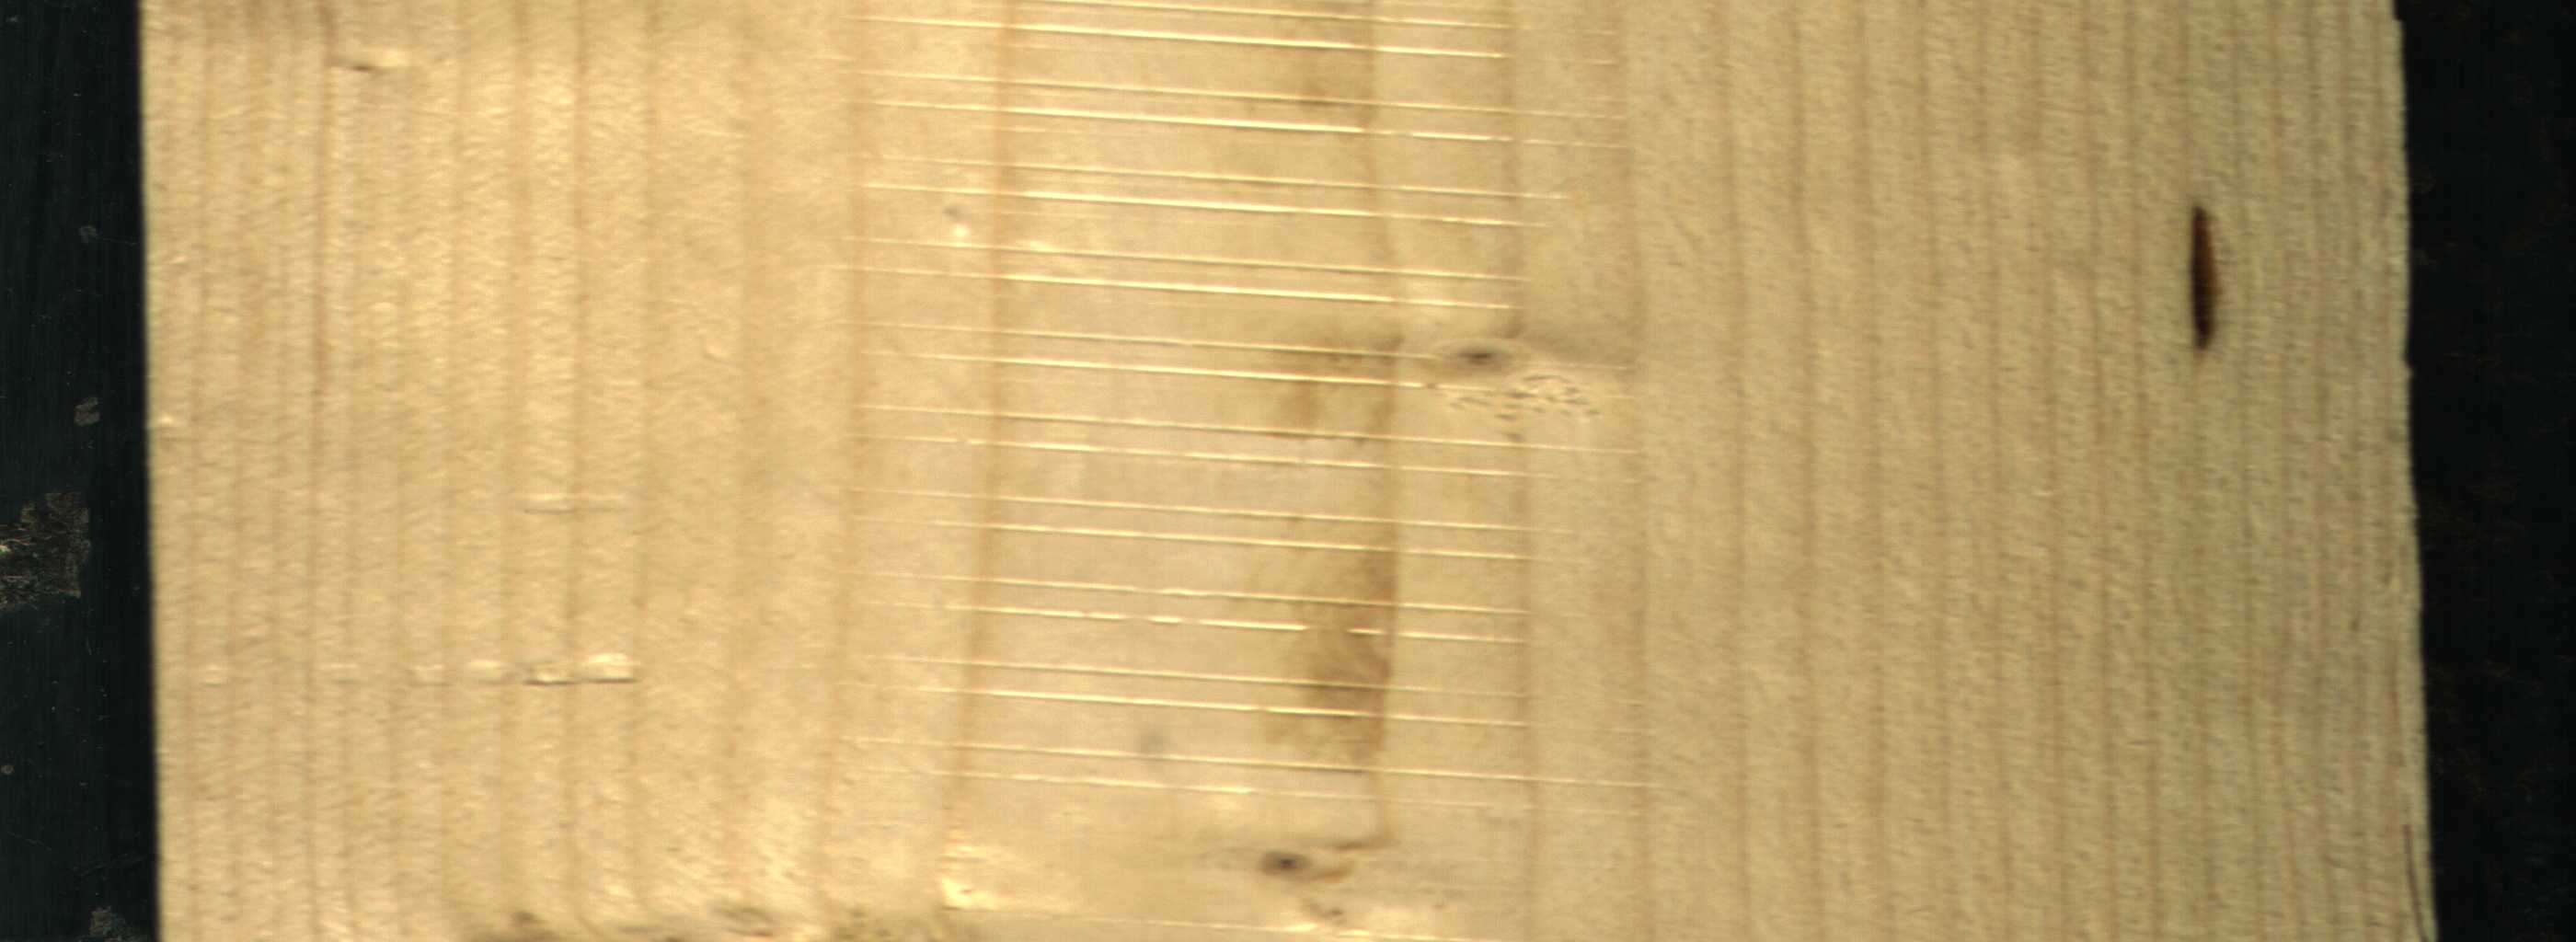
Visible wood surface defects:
resin
Live_Knot
Live_Knot
Live_Knot